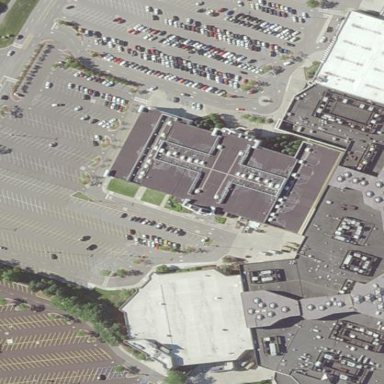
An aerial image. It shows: Building.